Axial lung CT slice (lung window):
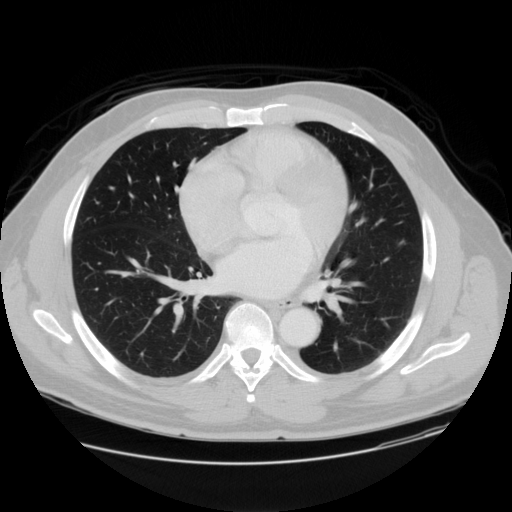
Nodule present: no